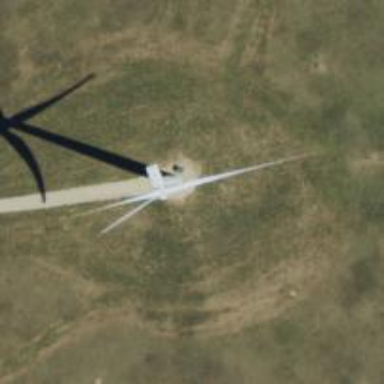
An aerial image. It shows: Wind generator using horizontal axis wind turbines.